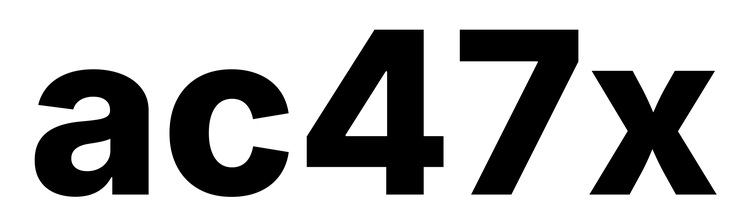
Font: Inter_ExtraBold